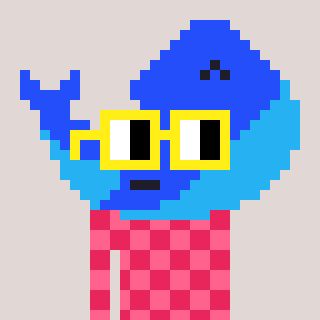
a pixel art character with square yellow glasses, a whale-shaped head and a redpinkish-colored body on a warm background